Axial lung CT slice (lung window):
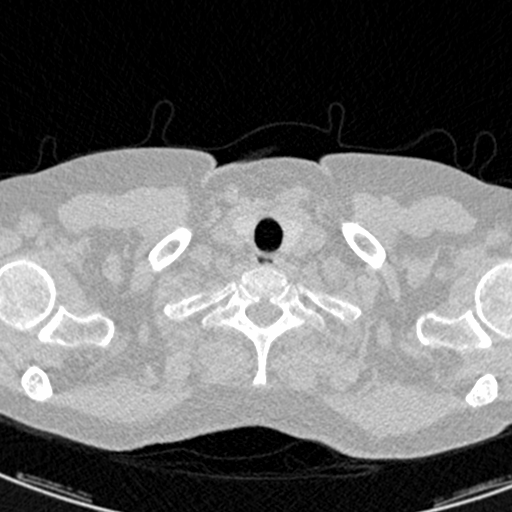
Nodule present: no